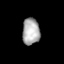
Tissue: lung
Cell type: Others
Senescence score: 0.1332
Nuclear area (px): 450
Mean DAPI intensity: 173.973